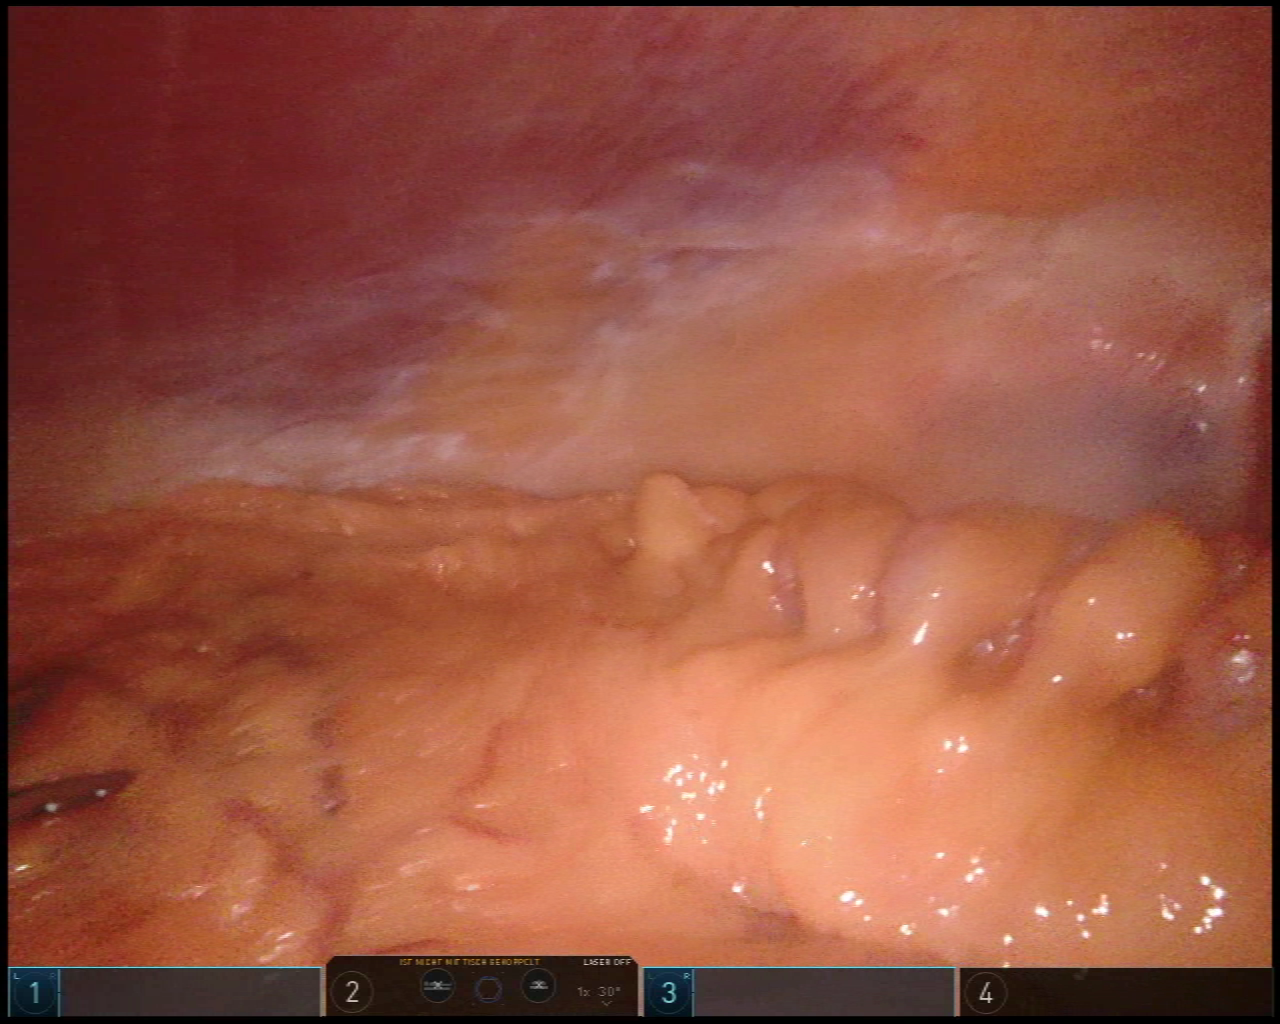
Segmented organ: abdominal_wall
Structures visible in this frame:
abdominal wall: yes
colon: yes
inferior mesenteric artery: no
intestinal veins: no
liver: no
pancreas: no
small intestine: no
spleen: no
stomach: no
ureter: no
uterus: no
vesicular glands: no